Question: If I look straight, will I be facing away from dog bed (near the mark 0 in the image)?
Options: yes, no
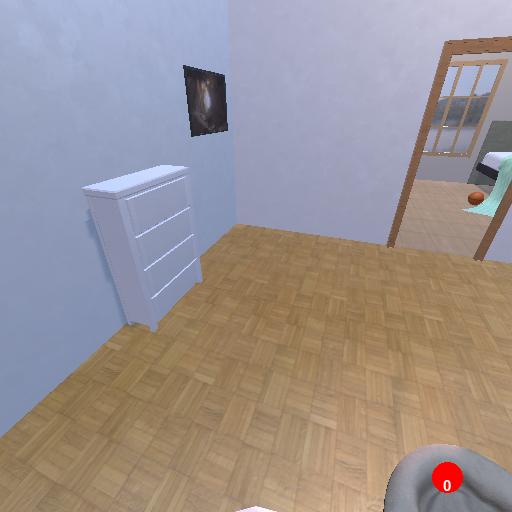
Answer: yes